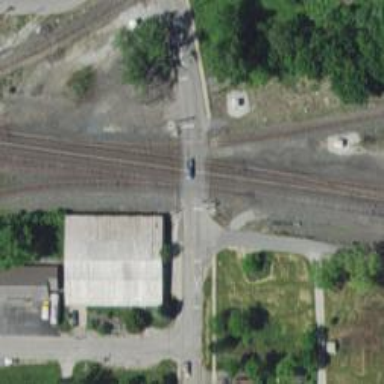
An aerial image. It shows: Railway crossing.